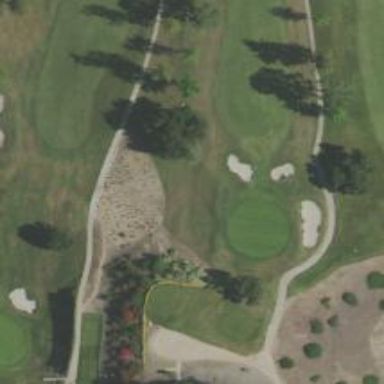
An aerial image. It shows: Golf bunker filled with natural sand.